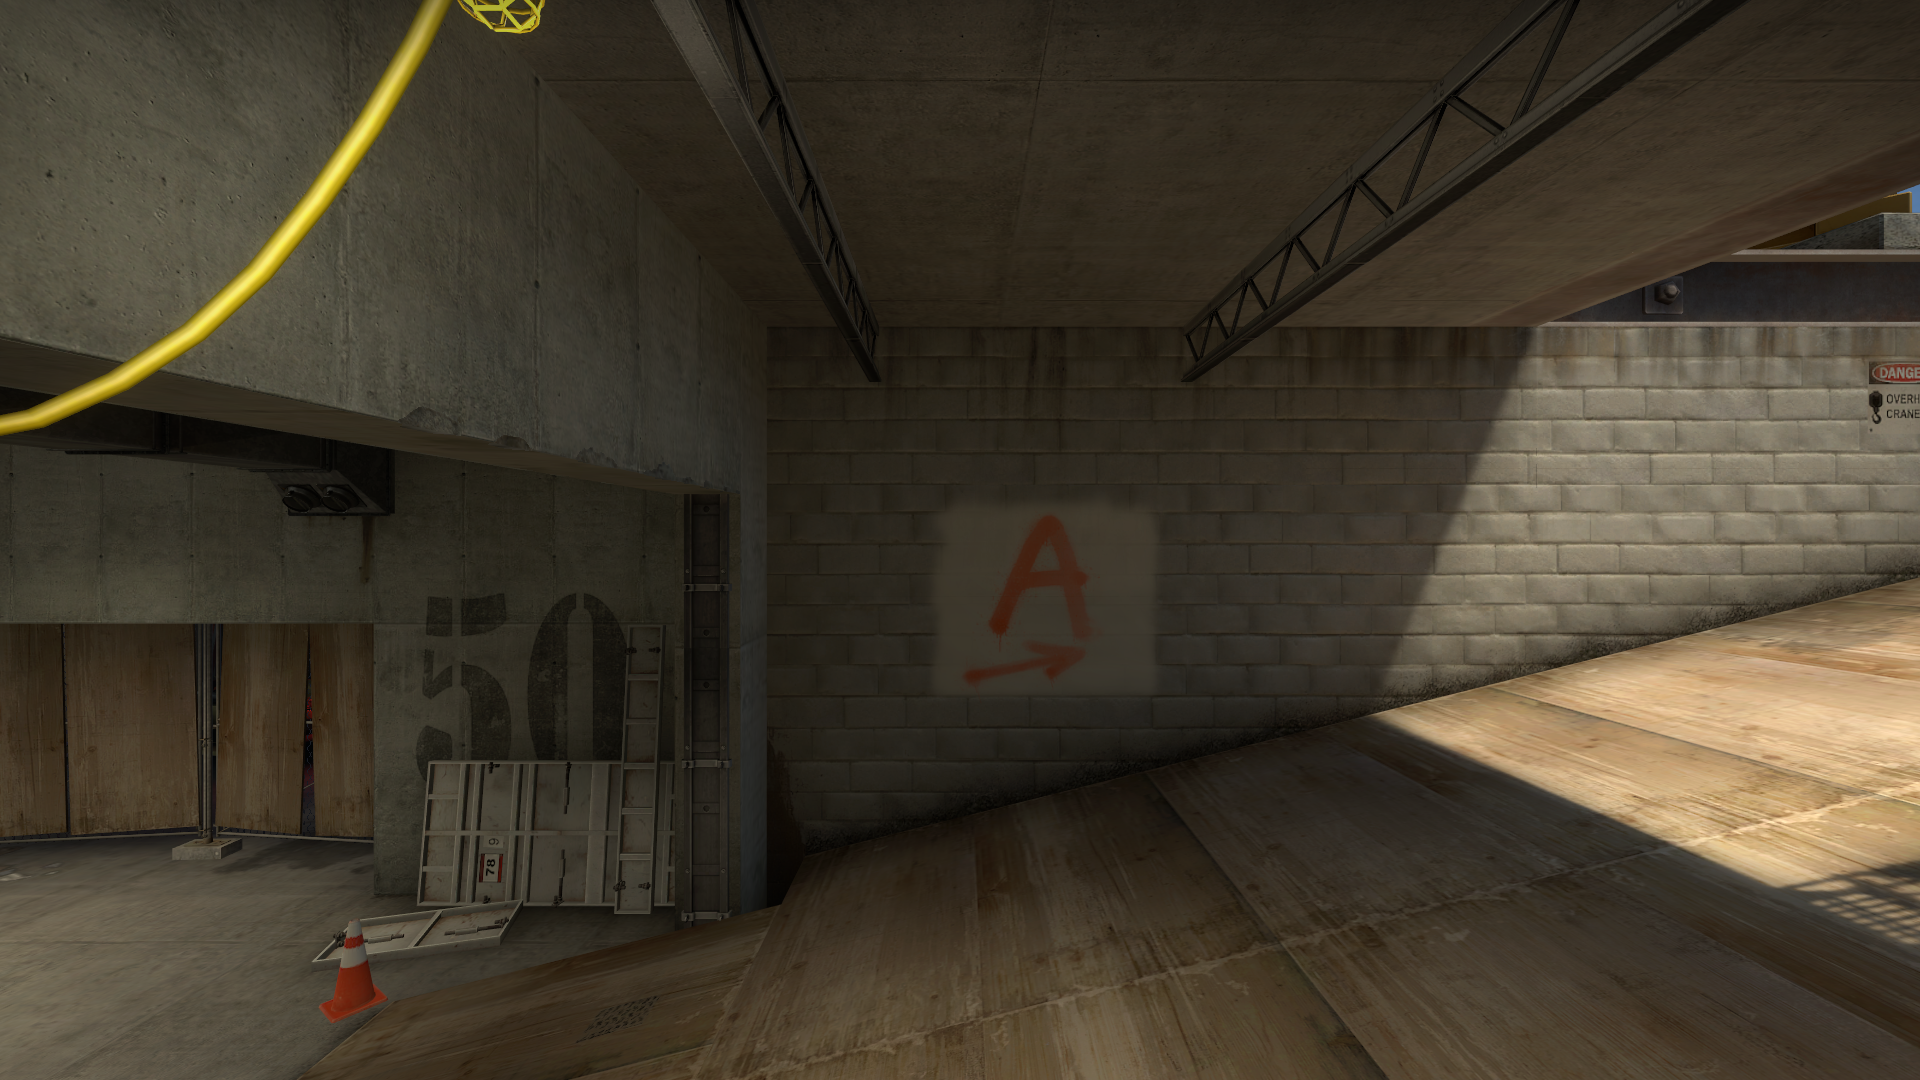
Map: de_vertigo